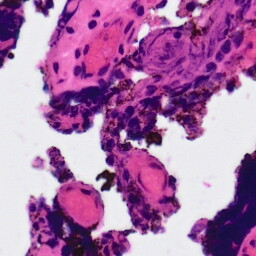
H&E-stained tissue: Ovarian